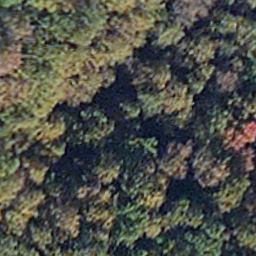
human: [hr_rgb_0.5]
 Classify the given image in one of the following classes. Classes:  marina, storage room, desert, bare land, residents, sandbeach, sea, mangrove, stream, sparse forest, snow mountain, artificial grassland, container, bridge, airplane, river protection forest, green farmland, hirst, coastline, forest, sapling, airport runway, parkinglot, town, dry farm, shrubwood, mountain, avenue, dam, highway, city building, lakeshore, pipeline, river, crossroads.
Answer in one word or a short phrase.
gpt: mangrove